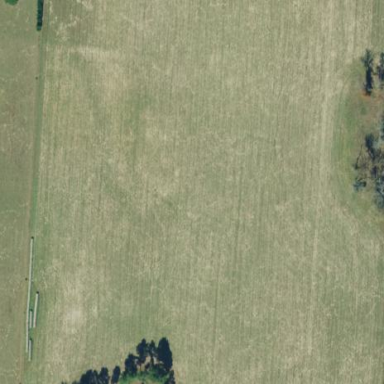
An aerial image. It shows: Agricultural meadow.